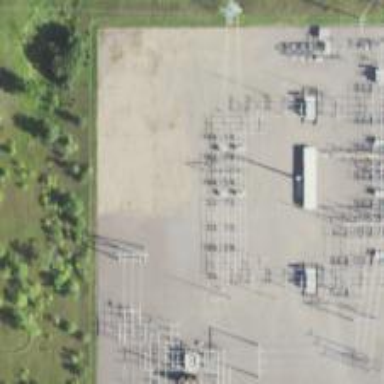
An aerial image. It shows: Switch for power supply.